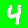
Digit: 4